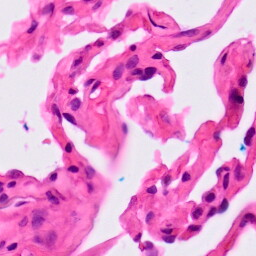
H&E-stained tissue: Lung